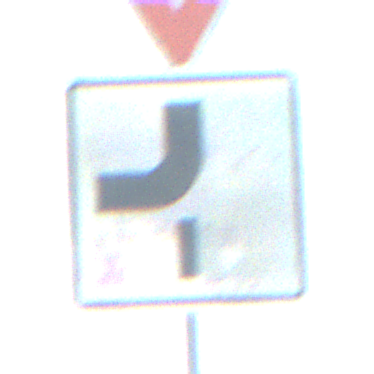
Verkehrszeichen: VerlaufVorfahrtsstrasse7
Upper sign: VorfahrtGewaehren
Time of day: Midday
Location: Outdoor (Nature)
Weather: Clear
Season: NotSpecified
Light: Natural